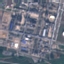
Land use / land cover: Industrial